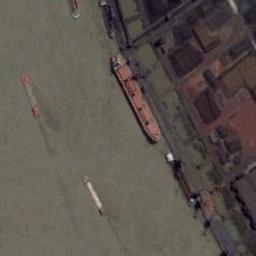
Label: ship